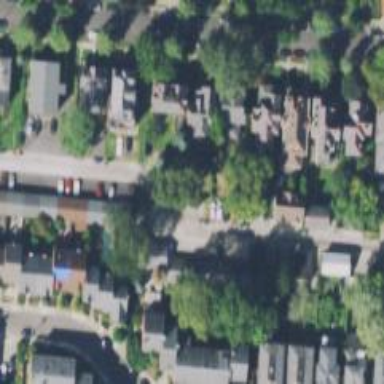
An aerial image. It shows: Alleyway designated as service road.